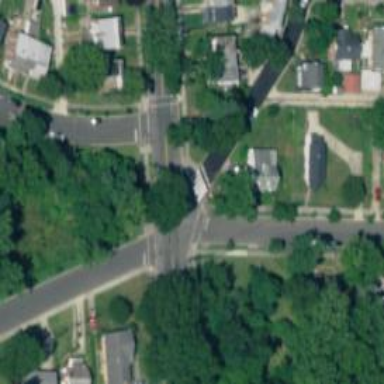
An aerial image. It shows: Stop road.